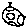
Label: moon